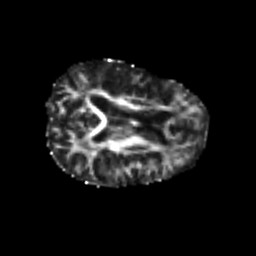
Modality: FA
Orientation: axial
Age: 46
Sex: male
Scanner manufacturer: siemens
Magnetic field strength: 3 T
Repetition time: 4.987 s
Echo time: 0.0792 s